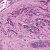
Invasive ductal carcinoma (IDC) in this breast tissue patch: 1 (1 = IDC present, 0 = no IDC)